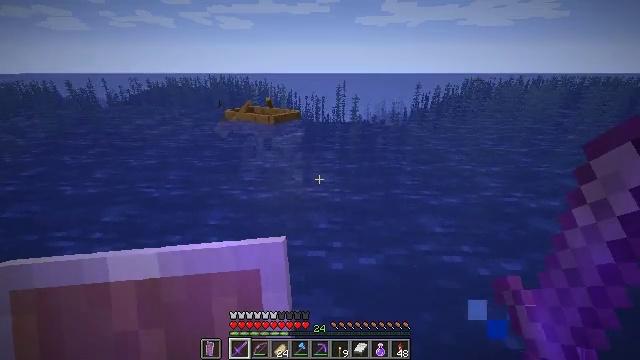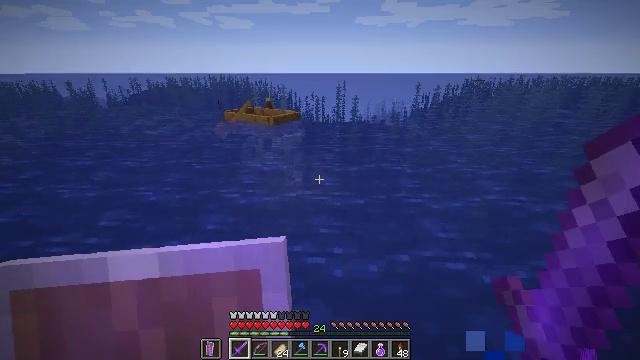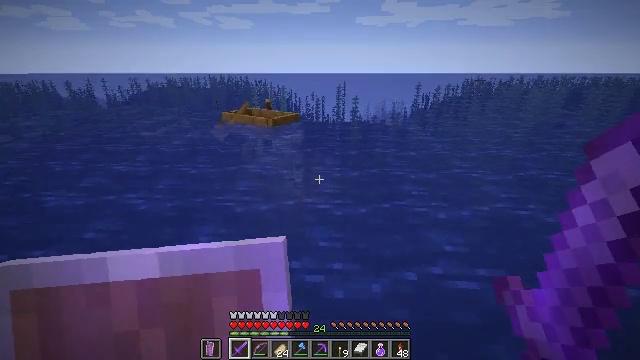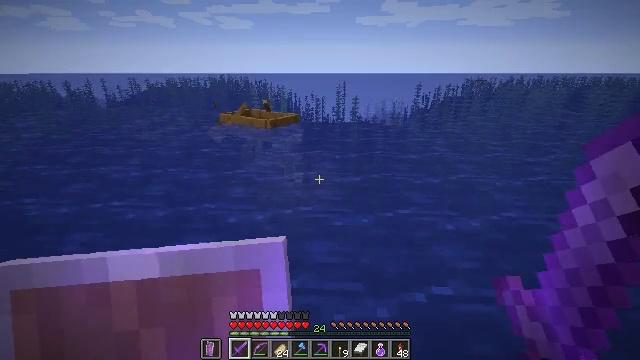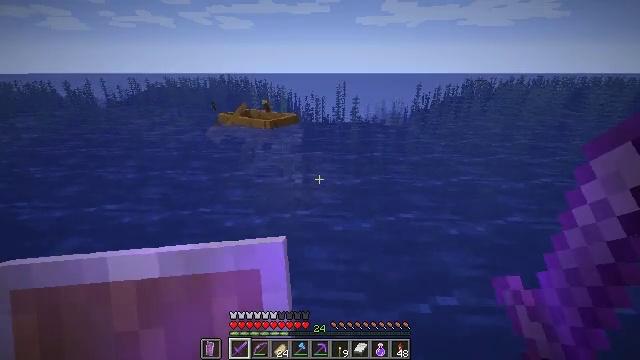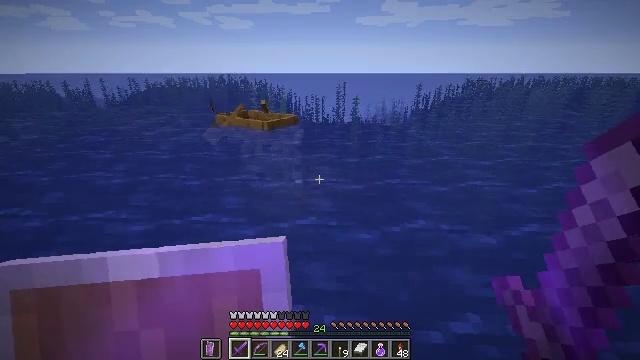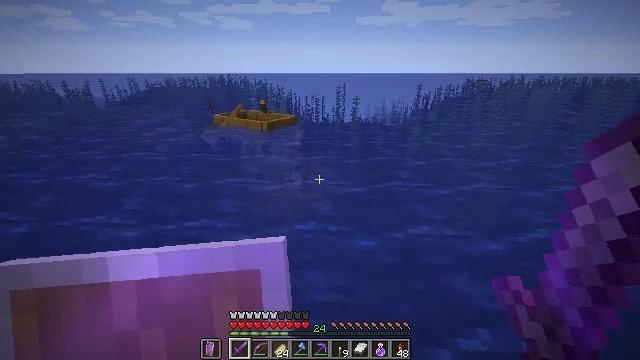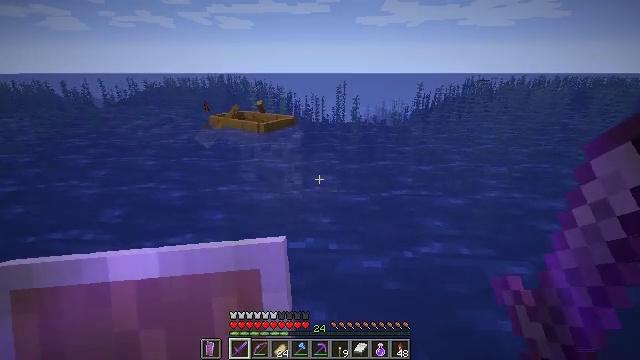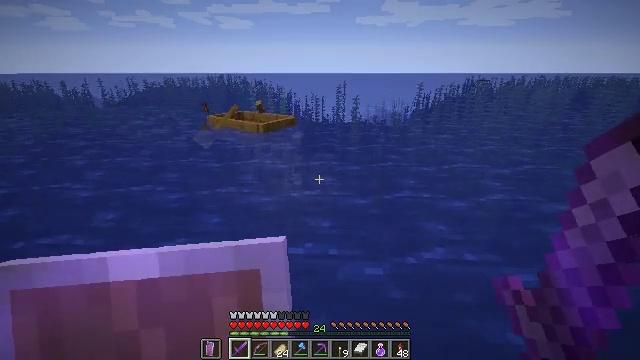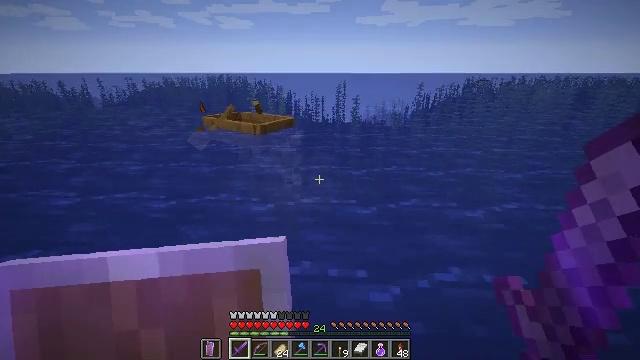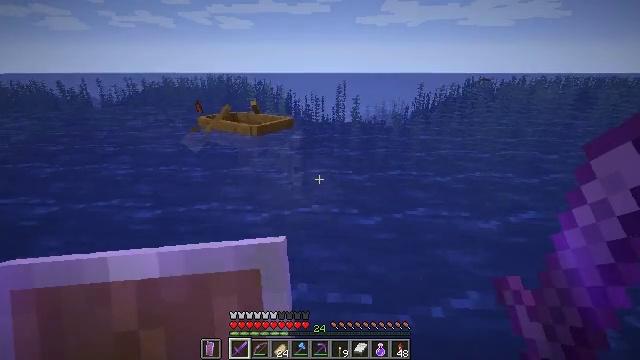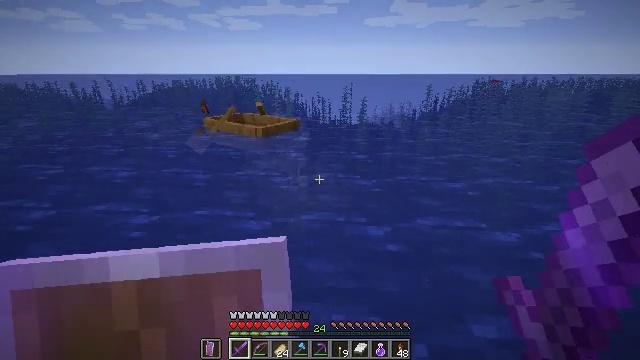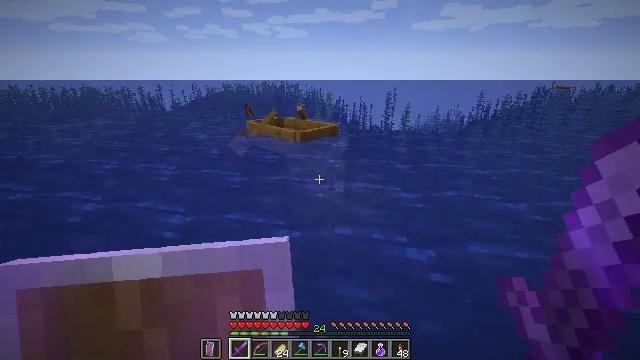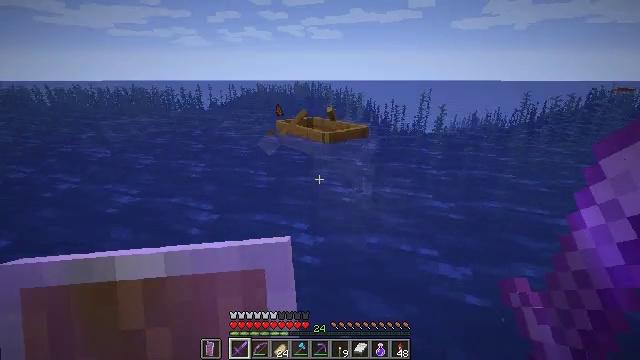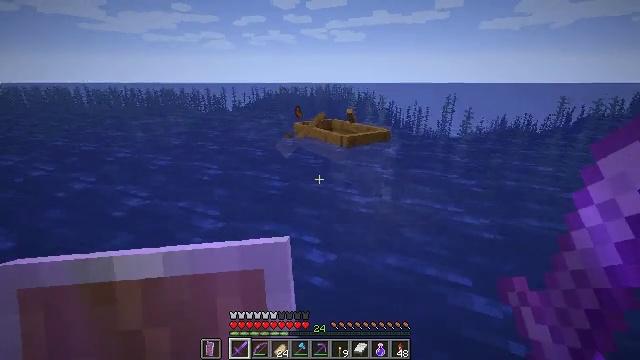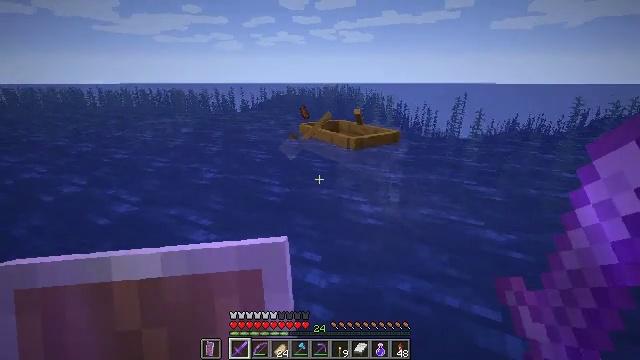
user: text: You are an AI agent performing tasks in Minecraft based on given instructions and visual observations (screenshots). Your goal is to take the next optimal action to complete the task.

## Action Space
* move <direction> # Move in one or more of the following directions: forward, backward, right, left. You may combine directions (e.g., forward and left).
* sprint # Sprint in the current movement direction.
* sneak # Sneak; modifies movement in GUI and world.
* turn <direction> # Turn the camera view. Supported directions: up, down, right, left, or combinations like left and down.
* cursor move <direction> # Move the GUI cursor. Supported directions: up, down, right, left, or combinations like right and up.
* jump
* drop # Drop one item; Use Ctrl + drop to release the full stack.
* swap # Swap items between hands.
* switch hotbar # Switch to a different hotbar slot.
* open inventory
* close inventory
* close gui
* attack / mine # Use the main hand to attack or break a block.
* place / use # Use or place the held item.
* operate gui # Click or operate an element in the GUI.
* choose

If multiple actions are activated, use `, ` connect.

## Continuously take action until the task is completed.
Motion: motion action
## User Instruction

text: Remove stone brick stairs from the inventory.
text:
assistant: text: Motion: move forward
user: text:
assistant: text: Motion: move forward
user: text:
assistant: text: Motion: move forward
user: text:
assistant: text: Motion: move forward
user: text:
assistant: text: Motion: move forward
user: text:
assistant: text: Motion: move forward
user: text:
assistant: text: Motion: move forward
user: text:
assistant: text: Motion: move forward
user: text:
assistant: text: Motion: move forward
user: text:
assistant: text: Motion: move forward
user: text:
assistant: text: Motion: move forward, turn left
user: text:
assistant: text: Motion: move forward, turn left and up
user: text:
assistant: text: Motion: move forward, turn left
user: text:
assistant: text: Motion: move forward, turn left
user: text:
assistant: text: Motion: move forward, turn left
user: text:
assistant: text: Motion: move forward, turn left
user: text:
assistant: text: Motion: move forward
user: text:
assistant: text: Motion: move forward
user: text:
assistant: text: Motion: move forward
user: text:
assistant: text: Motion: move forward
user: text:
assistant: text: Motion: move forward
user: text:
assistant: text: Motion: move forward
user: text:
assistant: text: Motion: move forward
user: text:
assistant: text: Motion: move forward
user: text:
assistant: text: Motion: move forward
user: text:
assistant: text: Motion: move forward
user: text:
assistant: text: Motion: move forward
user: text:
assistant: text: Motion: move forward
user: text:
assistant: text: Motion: move forward, turn right
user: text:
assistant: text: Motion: move forward, turn right